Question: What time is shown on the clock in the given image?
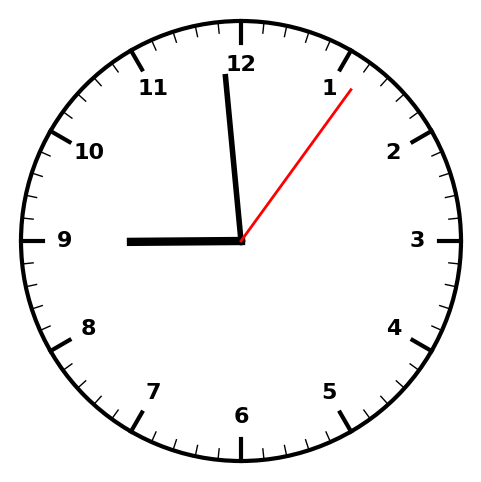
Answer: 08:59:06